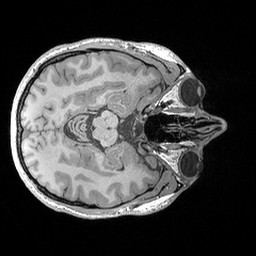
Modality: T1w
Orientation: axial
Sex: male
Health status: healthy
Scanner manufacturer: siemens
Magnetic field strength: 3 T
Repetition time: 1.84 s
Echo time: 0.00296 s